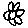
Label: flower